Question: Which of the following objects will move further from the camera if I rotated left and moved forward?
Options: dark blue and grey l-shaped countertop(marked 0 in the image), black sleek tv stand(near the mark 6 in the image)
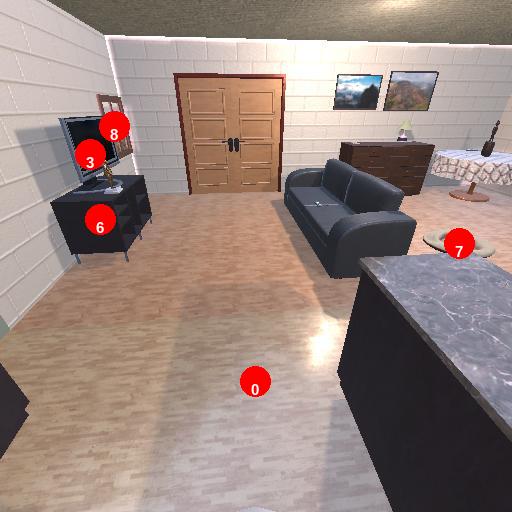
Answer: dark blue and grey l-shaped countertop(marked 0 in the image)